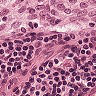
Metastatic tissue present: no